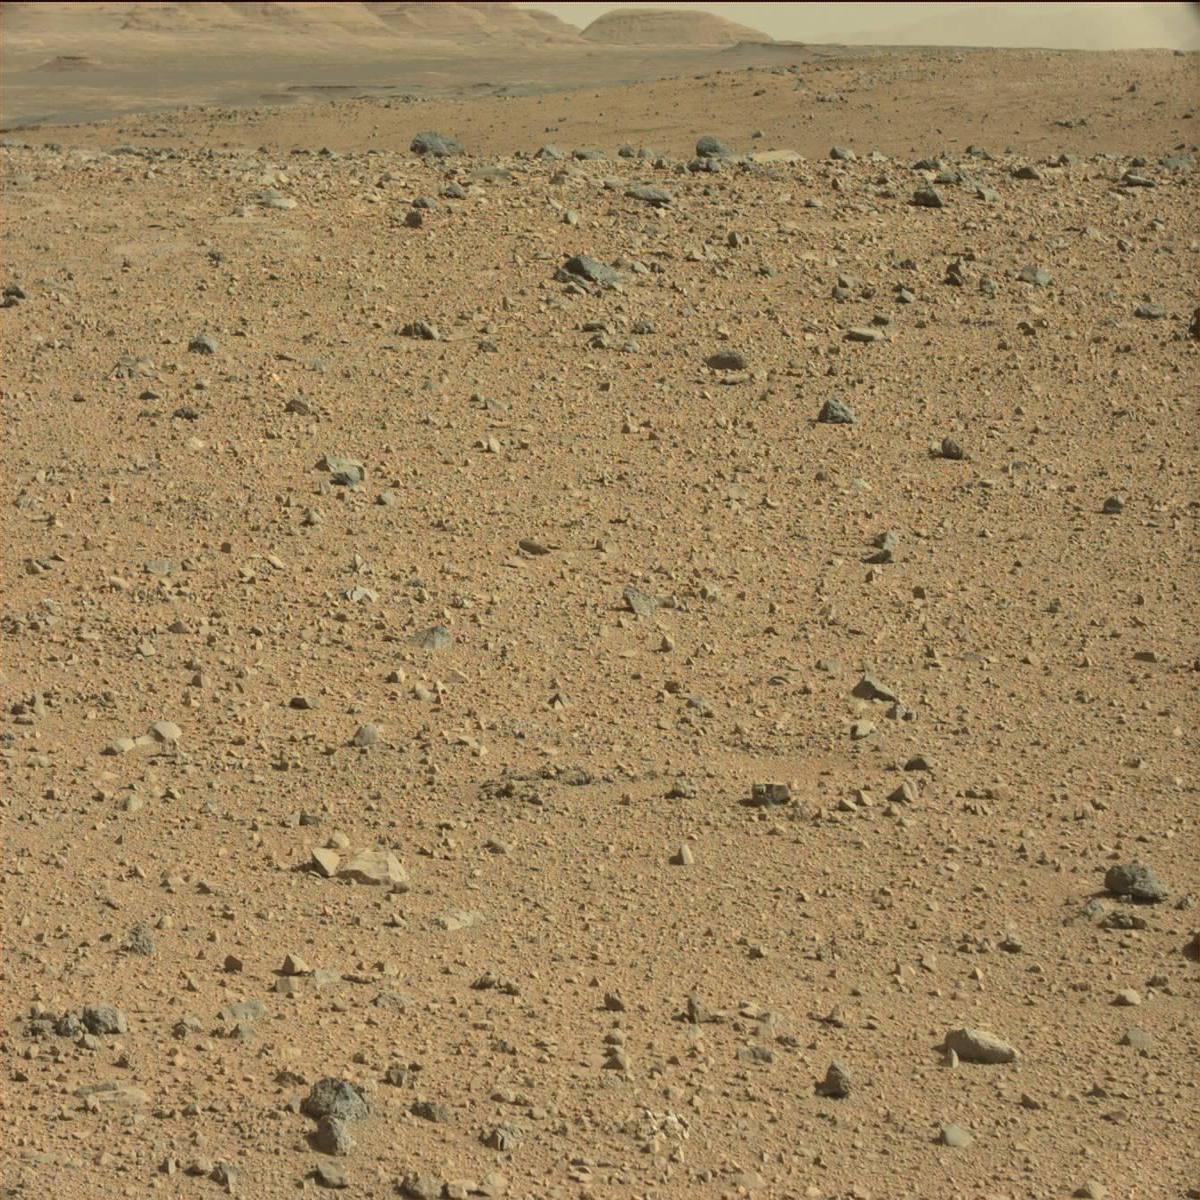
Terrain classes present: Bedrock, Ridge, Rock, Sand / Soil, Sky